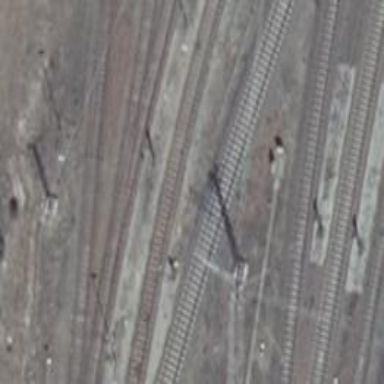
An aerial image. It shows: Railway yard.